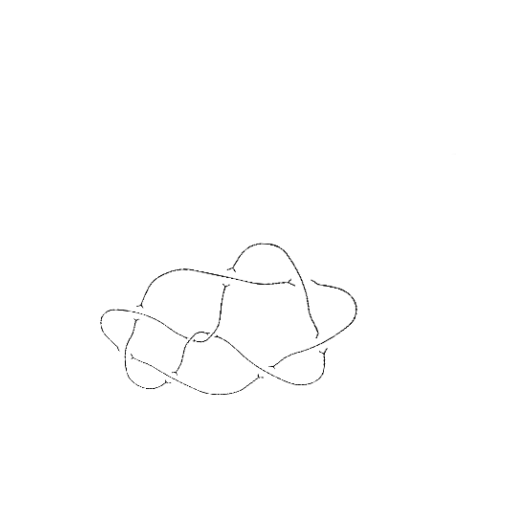
Crossing number: 9